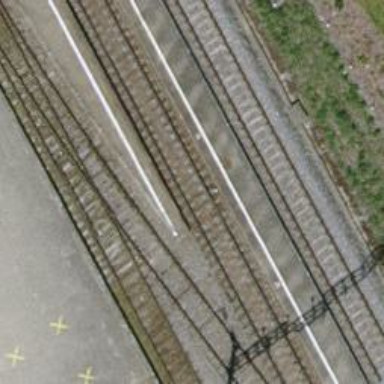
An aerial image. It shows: Single railway track with electrified contact line.